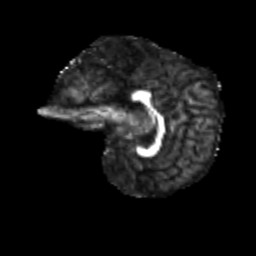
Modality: FA
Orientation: sagittal
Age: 10
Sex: female
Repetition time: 9.512 s
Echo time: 0.089 s